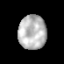
Tissue: prostate
Cell type: T cells
Senescence score: 0.3382
Nuclear area (px): 932
Mean DAPI intensity: 185.277